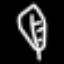
Label: leaf